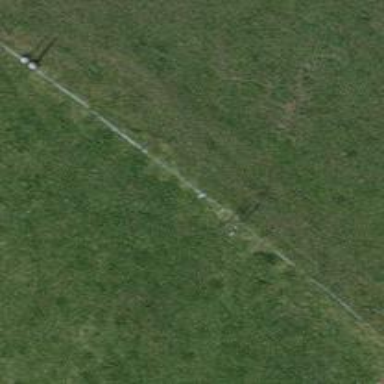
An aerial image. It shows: Fence.